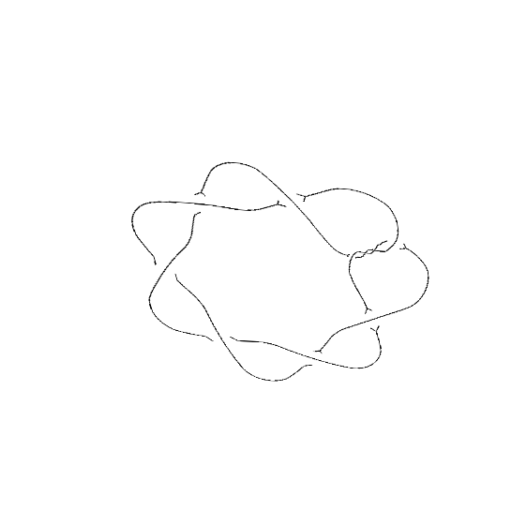
Crossing number: 10